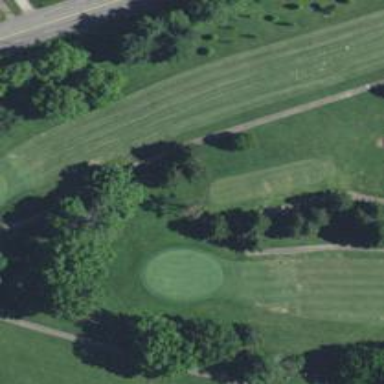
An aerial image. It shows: Grass area designated as golf tee.